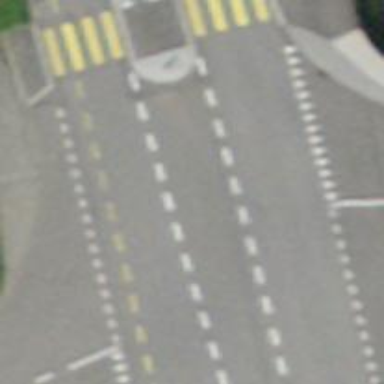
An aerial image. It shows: Primary highway with asphalt surface. There are sidewalks on both sides of the road.